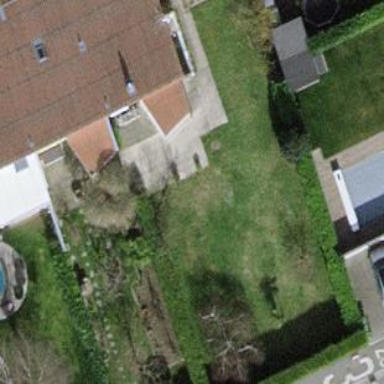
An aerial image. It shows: Garden surrounded by fence.